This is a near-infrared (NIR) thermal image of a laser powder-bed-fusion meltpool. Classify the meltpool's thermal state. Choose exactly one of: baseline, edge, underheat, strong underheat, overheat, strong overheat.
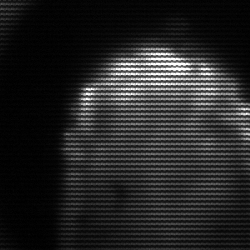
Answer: edge